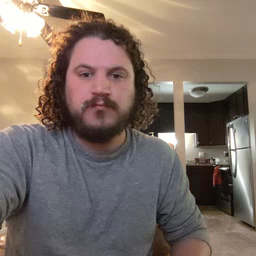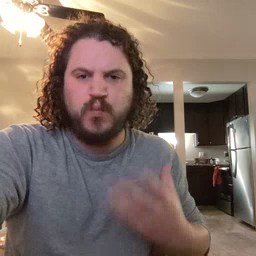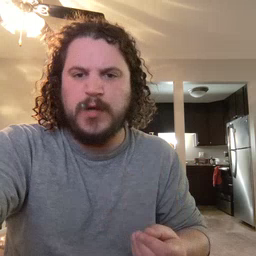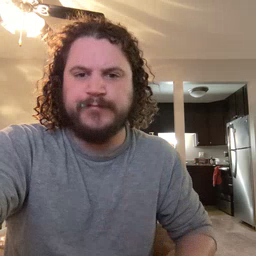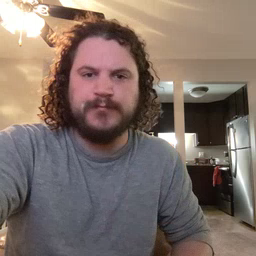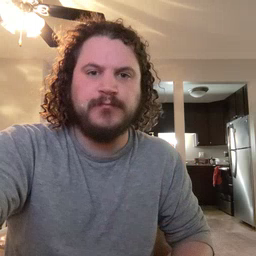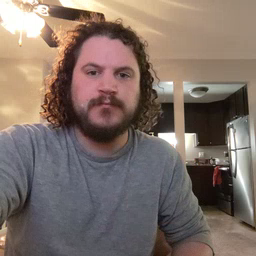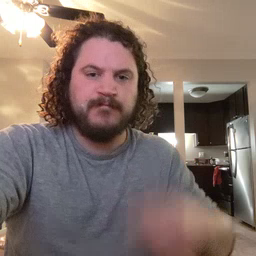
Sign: wet